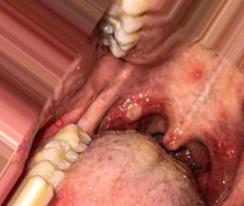
Condition: Mouth Ulcer